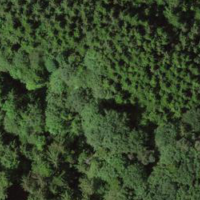
EUNIS habitat code: 44
Species observed at this site:
Phylloscopus collybita
Sylvia atricapilla
Fringilla coelebs